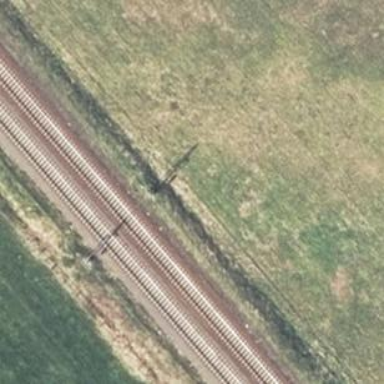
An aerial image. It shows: Milestone along the railway with catenary mast.